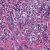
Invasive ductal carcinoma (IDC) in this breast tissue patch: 1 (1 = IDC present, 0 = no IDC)